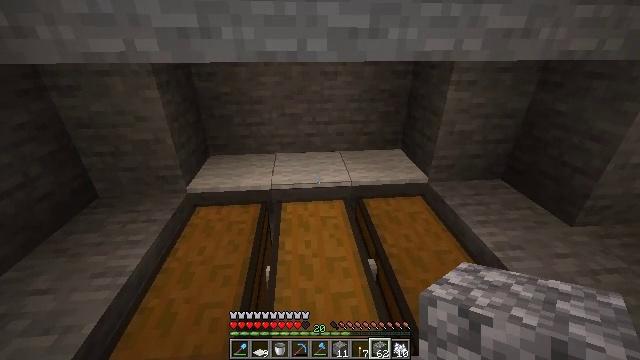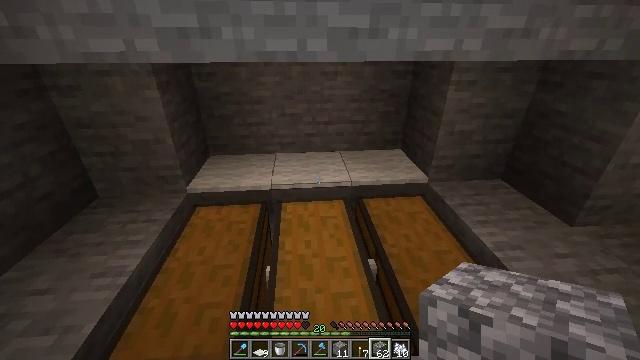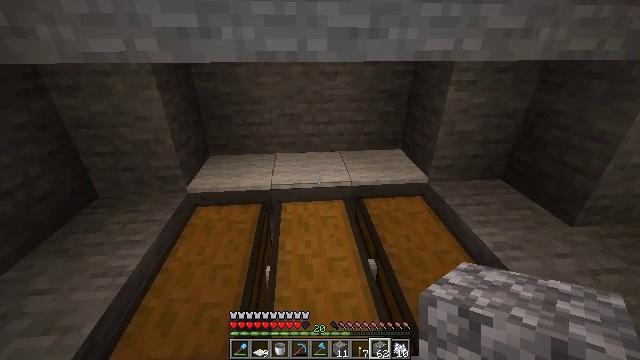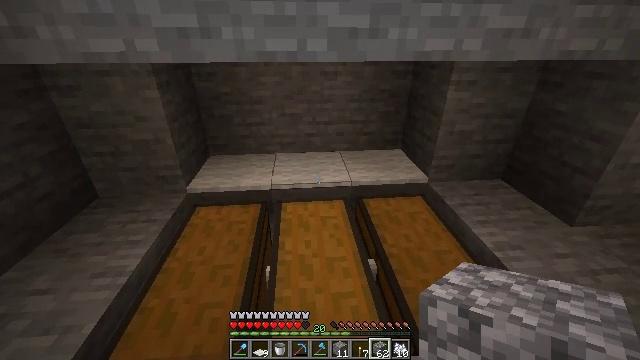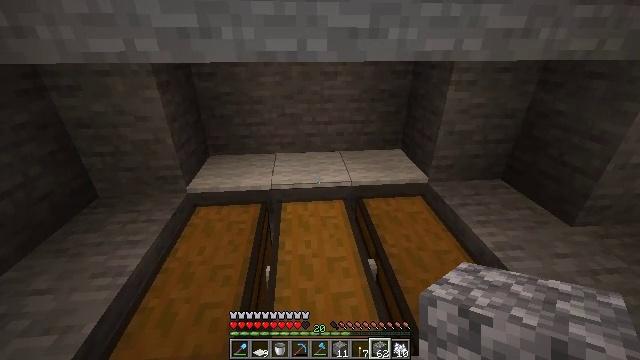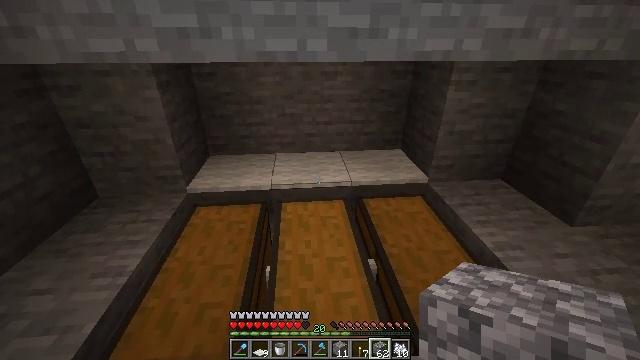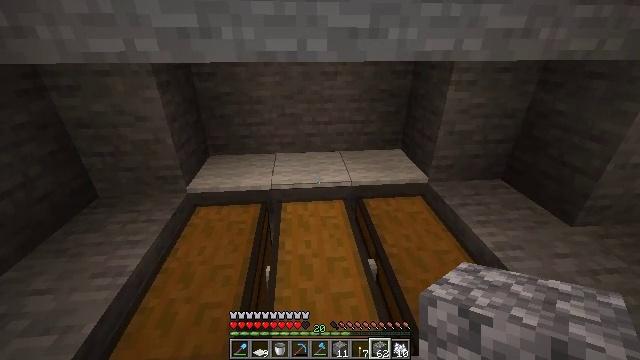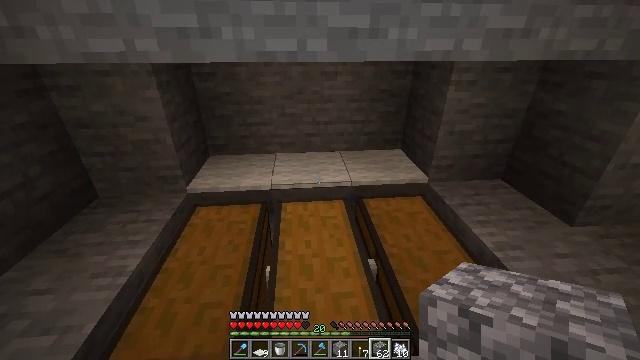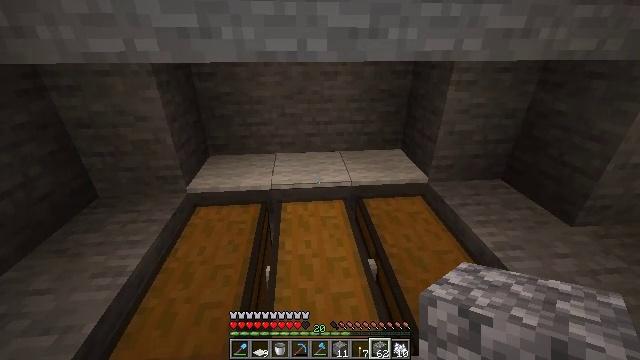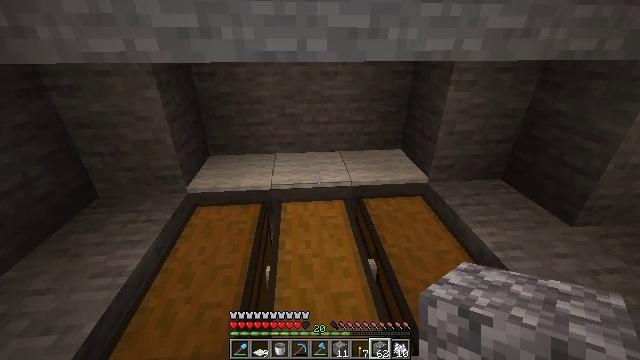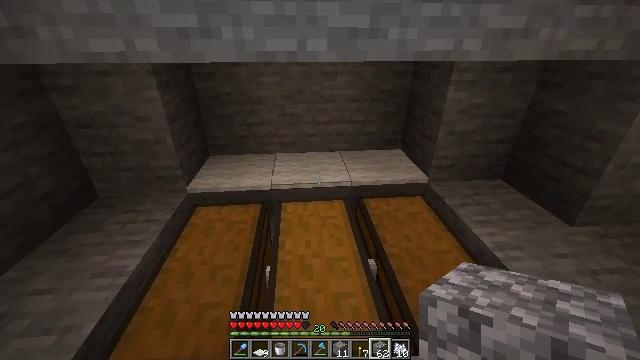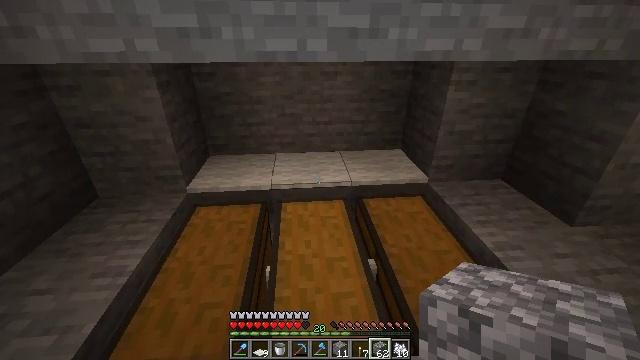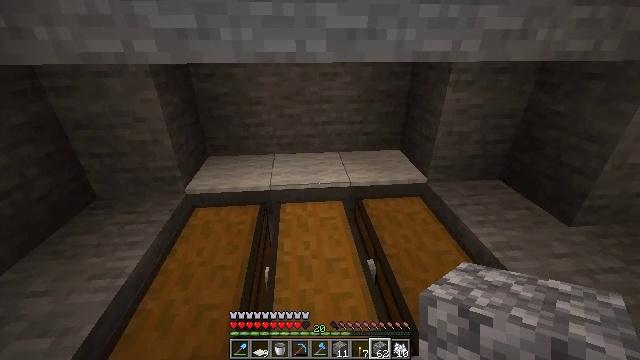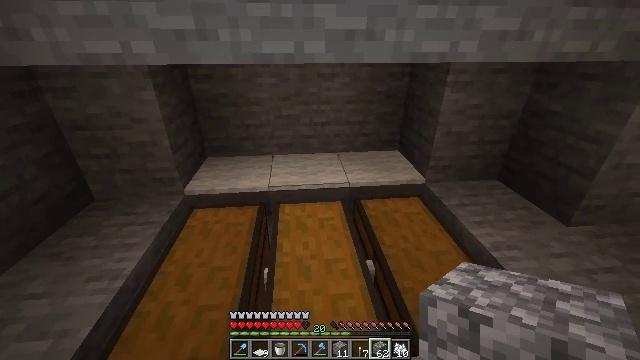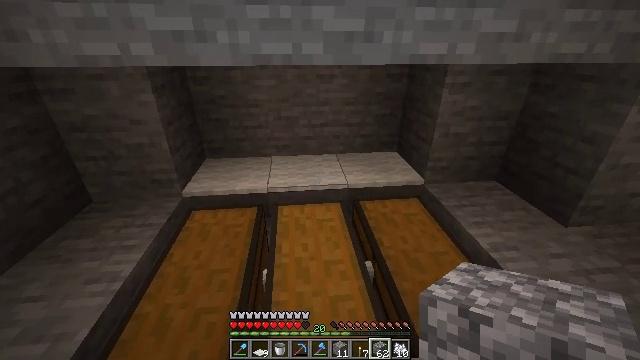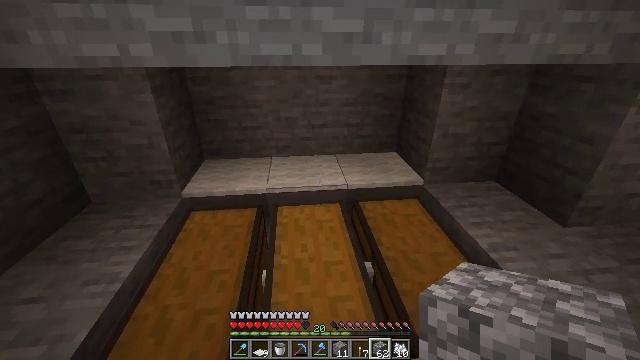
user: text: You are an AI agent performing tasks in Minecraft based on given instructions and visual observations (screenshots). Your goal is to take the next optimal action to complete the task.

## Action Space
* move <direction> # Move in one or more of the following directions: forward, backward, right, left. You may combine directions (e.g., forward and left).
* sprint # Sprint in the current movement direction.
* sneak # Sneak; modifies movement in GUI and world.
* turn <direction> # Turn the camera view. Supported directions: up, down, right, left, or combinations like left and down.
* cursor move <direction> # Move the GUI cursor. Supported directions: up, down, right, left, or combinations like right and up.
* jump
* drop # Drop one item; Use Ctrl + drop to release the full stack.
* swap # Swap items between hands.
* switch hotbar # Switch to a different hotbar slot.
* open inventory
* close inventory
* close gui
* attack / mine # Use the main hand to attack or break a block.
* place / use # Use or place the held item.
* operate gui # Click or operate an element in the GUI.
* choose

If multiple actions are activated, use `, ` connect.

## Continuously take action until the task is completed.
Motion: motion action
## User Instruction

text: Fight a skeleton.
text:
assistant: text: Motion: no_op
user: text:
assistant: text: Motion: no_op
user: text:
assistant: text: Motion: no_op
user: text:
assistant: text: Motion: no_op
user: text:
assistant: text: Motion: no_op
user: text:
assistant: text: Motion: no_op
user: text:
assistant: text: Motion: no_op
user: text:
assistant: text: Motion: no_op
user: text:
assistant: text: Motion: no_op
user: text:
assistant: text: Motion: no_op
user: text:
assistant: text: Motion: no_op
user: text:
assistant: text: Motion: no_op
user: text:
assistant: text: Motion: no_op
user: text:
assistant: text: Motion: no_op
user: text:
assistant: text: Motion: no_op
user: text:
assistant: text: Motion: no_op
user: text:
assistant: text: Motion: no_op
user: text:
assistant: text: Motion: no_op
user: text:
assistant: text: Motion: no_op
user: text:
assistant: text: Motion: no_op
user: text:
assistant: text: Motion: no_op
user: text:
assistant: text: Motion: no_op
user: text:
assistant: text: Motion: no_op
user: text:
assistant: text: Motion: no_op
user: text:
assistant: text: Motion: no_op
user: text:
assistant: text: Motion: no_op
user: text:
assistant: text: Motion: no_op
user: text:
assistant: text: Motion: no_op
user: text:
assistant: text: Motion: no_op
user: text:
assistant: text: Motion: no_op